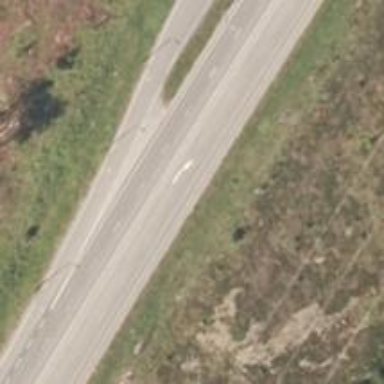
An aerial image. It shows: Asphalt road designated as trunk highway.